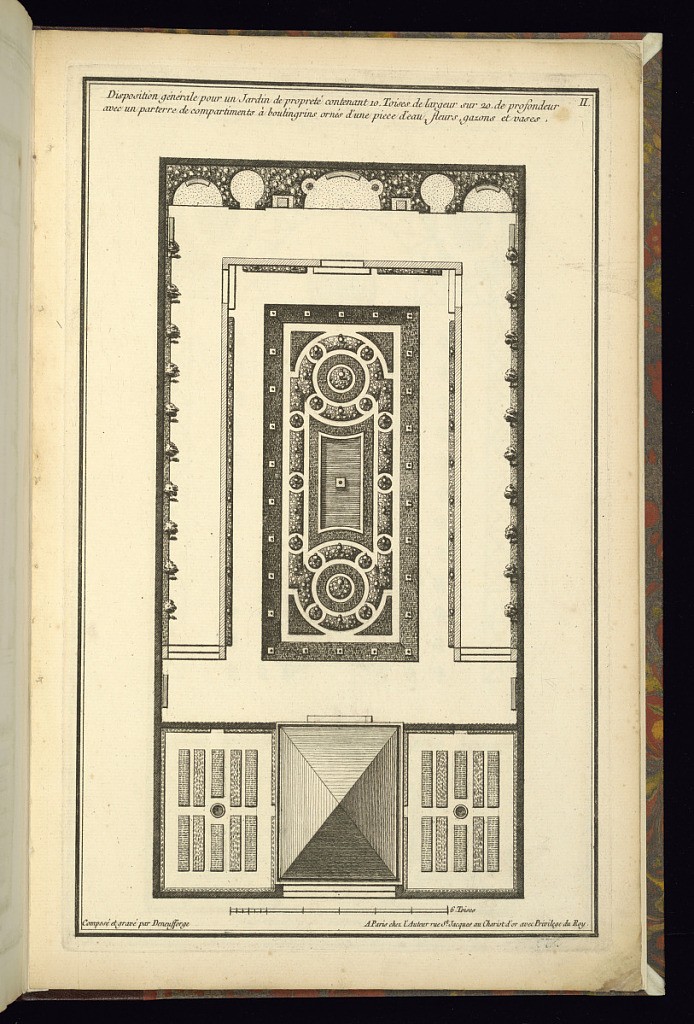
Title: Design for a Garden
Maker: Jean-François de Neufforge, Flemish, 1714–1791
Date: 1772
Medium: Engraving on paper
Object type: Print
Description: Design for a garden with a scale bar of 6 Toises at the bottom. The plate is signed and numbered.